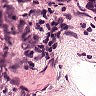
Metastatic tissue present: yes